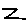
Label: zigzag